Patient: sex M, age 45
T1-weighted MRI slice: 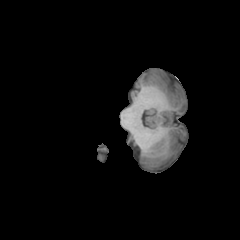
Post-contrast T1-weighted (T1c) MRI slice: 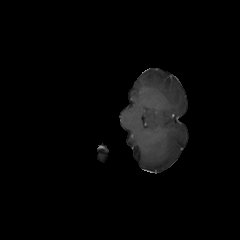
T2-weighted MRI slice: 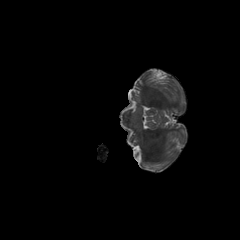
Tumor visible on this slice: no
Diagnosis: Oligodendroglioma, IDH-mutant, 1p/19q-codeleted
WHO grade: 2